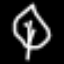
Label: leaf